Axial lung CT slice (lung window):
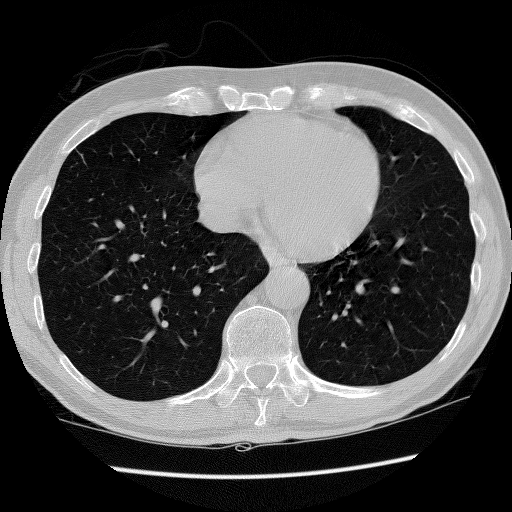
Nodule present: no